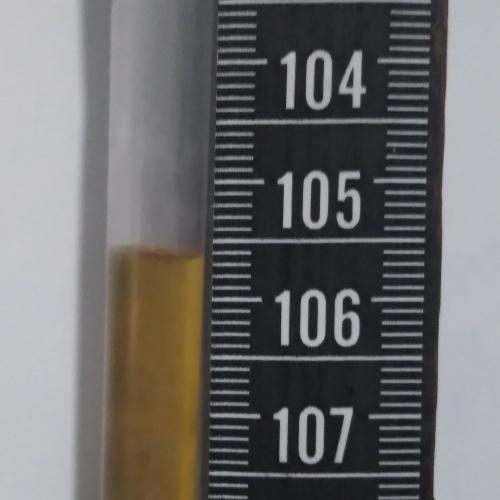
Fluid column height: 105.6 cm